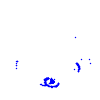
Particle: electron